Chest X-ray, PA view. Patient: 55 years old, sex F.
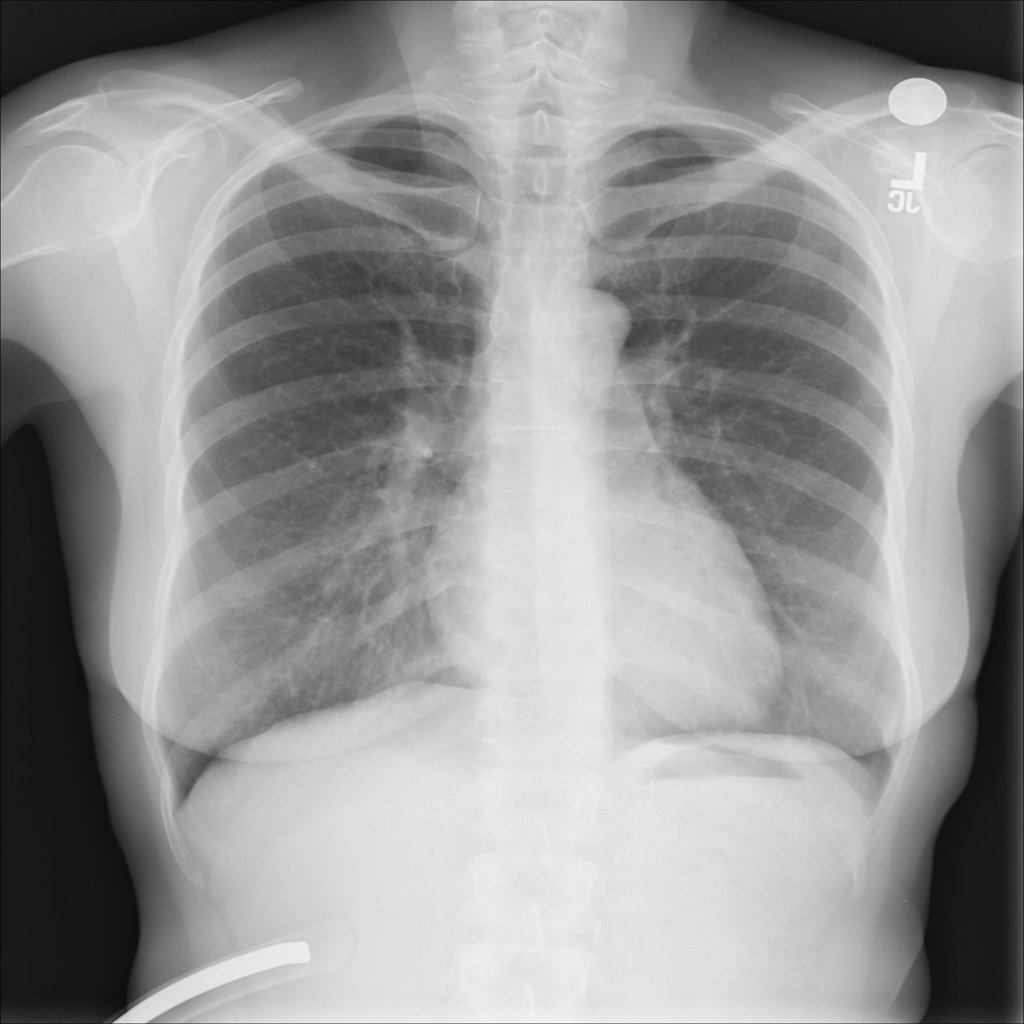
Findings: No Finding